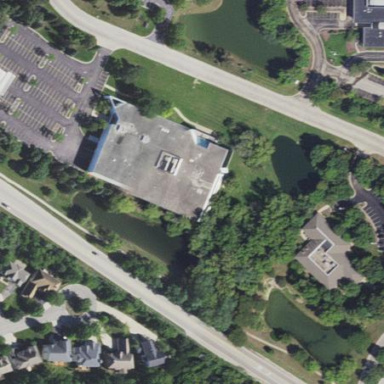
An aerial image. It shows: Commercial building.